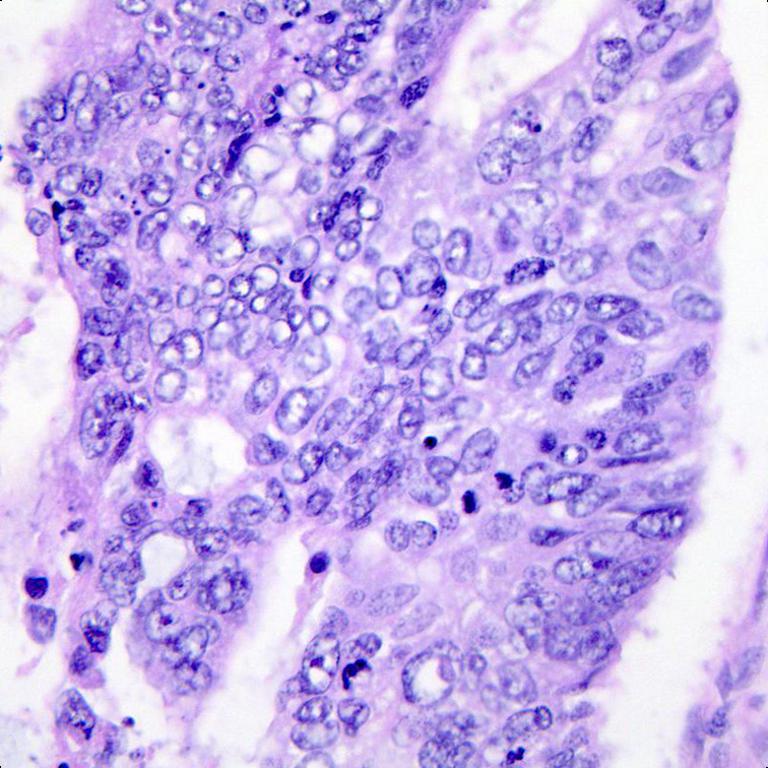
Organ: colon
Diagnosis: adenocarcinomas